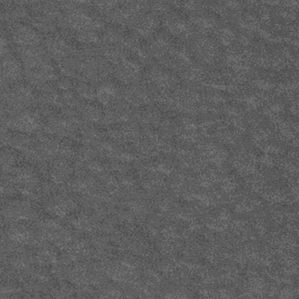
Label: frost